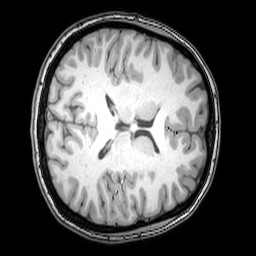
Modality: T1w
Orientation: axial
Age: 24
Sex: female
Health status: healthy
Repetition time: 0.081 s
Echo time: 0.037 s